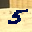
Label: 5